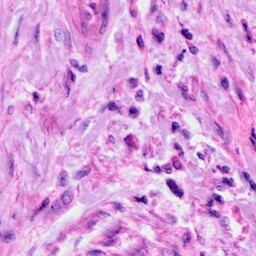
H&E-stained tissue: Cervix